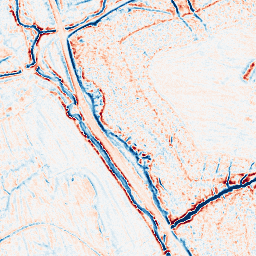
Category: edge_preserving
Decomposition family: bilateral
Decomposition parameters: d: 9
sigma_color: 100
sigma_space: 100
Upsampling method: bicubic
Upsampling parameters: scale: 8
Upsampling scale: 8